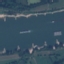
Label: River